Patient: sex M, age 60
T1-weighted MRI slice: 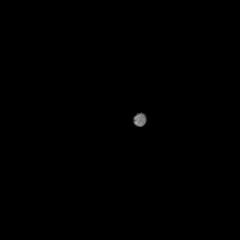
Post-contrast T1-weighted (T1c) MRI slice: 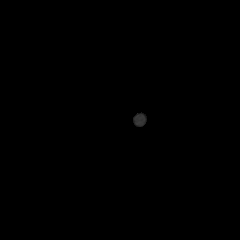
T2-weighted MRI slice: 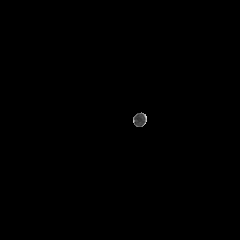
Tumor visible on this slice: no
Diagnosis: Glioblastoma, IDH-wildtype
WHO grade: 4